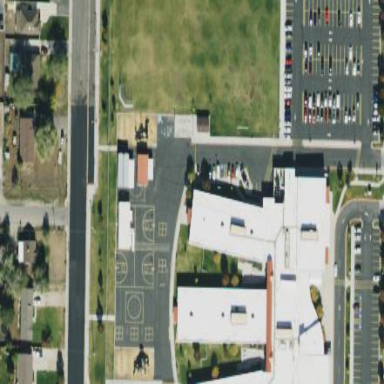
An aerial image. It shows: School building.